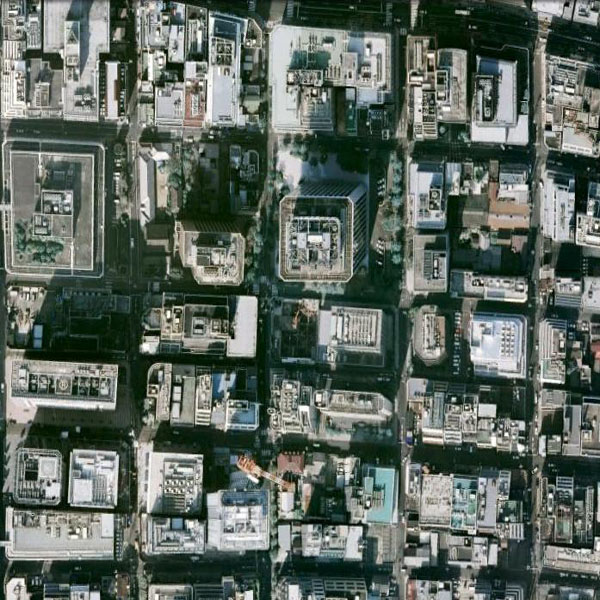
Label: Commercial